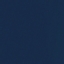
Land use / land cover class: SeaLake